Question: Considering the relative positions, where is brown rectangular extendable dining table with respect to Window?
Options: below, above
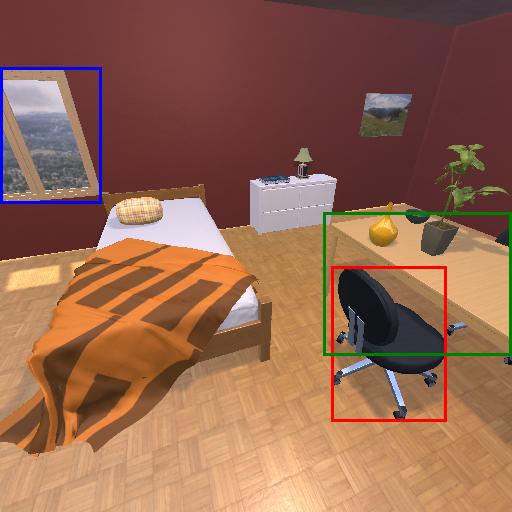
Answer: below